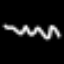
Label: squiggle